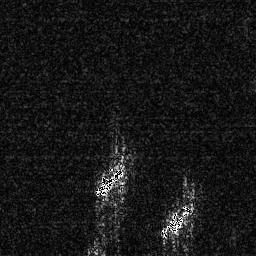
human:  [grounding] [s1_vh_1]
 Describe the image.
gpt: In the satellite image, there is  <ref>2 medium ship </ref> <box>[[35, 64, 49, 77, 0], [61, 78, 75, 93, 0]]</box> located at bottom.